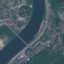
Land use / land cover class: River